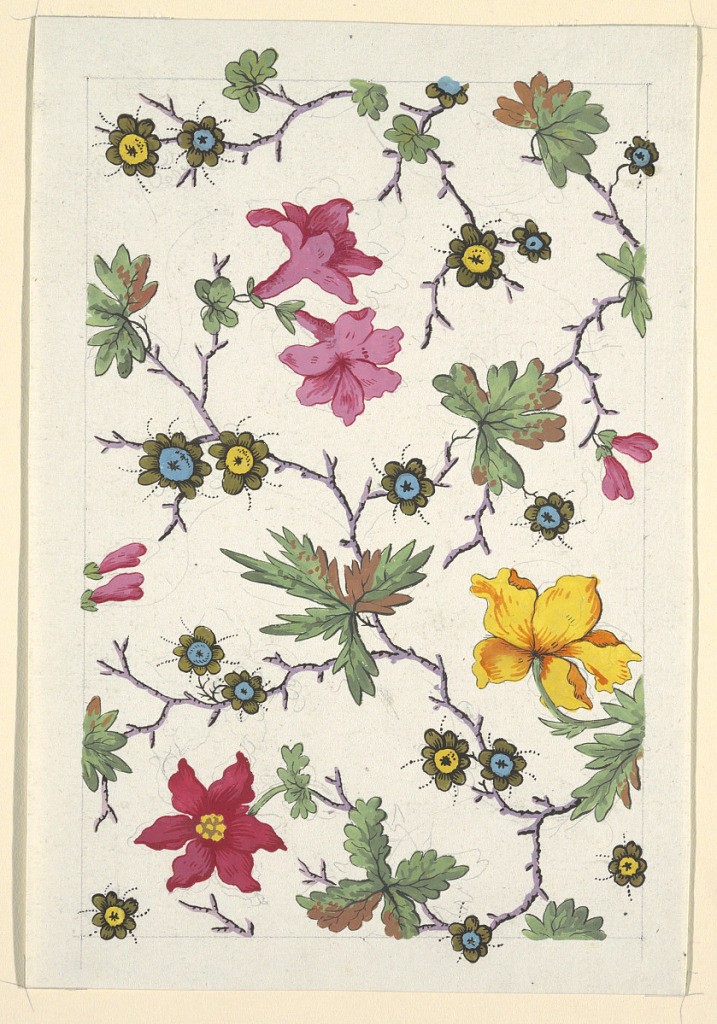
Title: Floral design for printed textile
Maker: Louis-Albert DuBois, Swiss, 1752–1818
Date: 1800–1818
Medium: Brush and gouache, graphite on white wove paper
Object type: Drawing
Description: Pink, yellow and red flowers, green leaves on purple branches on whtie ground. Graphite lined border.